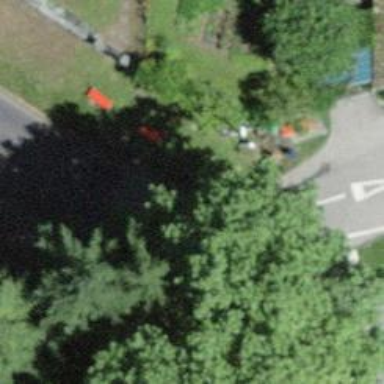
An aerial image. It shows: Red bench.